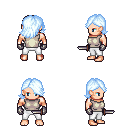
a pixel art fantasy rpg character, male body template, human, light skin, white sleeveless shirt, white pants, white cyan swoop hairstyle, metal gloves, dagger, four views (front, back, left, right), 2x2 character sprite sheet, small pixel art, hard edges, no anti-aliasing